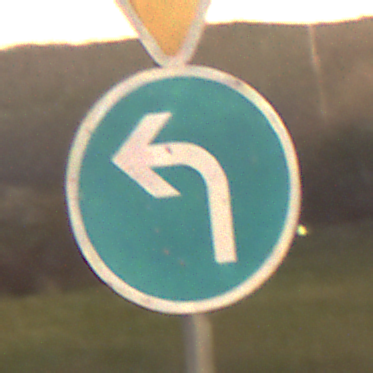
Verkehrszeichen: VorgeschriebeneFahrtrichtungLinks
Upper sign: VorfahrtGewaehren
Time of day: Night
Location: Outdoor (Suburban)
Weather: Clear
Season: NotSpecified
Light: Artificial